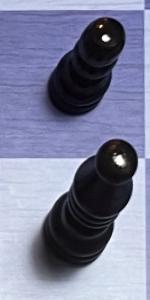
Label: Bishop_Black